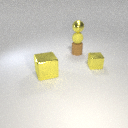
small yellow metal sphere above small yellow rubber sphere